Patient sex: M
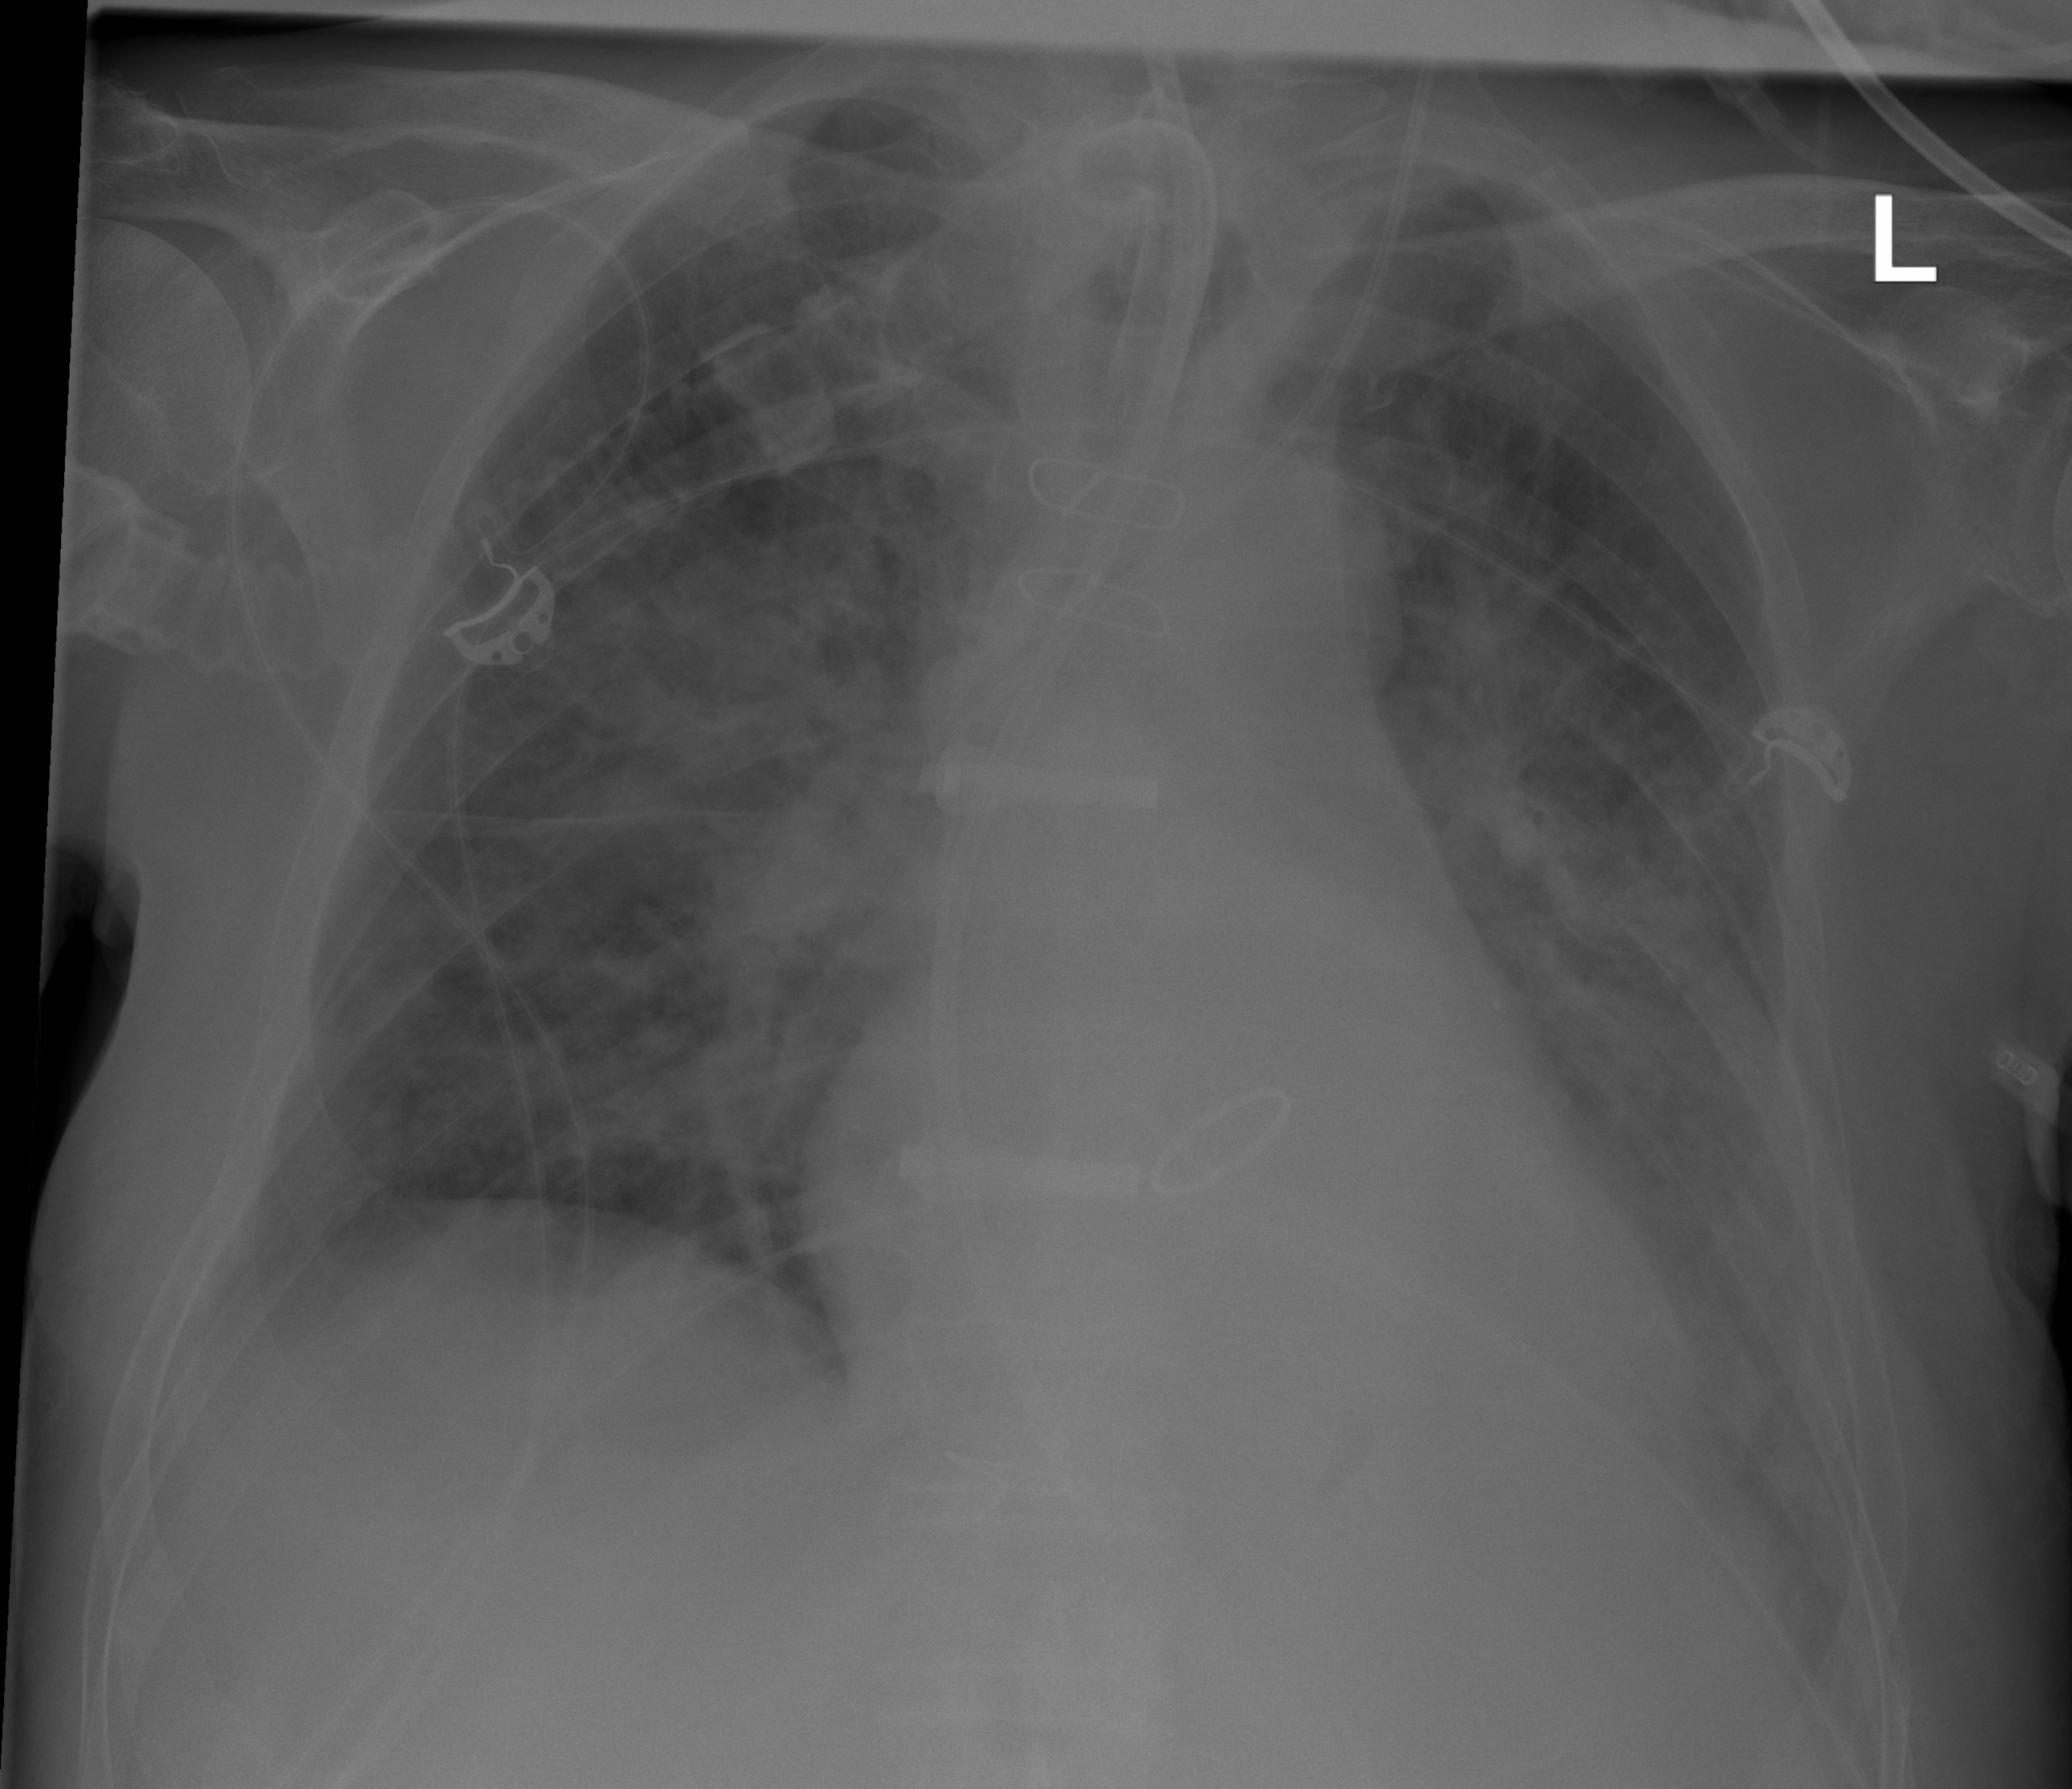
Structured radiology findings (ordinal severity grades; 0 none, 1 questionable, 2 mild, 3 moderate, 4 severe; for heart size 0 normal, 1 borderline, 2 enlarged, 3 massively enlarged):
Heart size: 0
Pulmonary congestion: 2
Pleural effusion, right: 2
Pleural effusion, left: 2
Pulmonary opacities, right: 2
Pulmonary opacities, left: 1
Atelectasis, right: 2
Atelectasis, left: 2